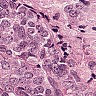
Metastatic tissue present: yes